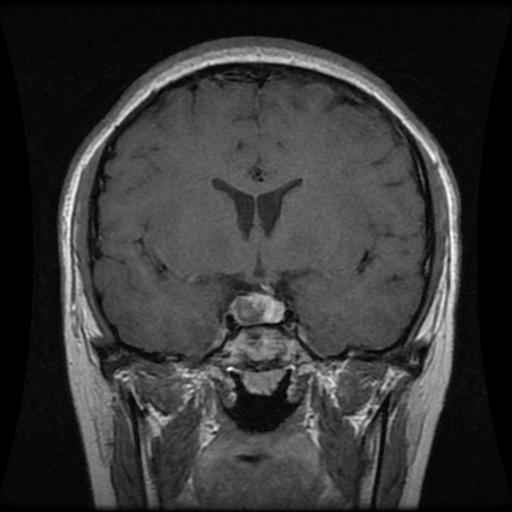
Label: pituitary